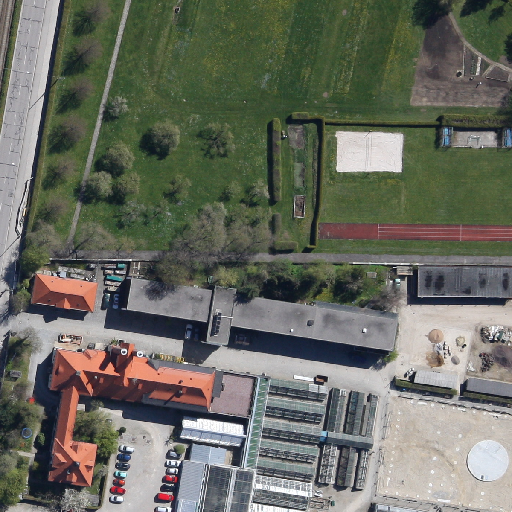
Referring expression: sidewalk